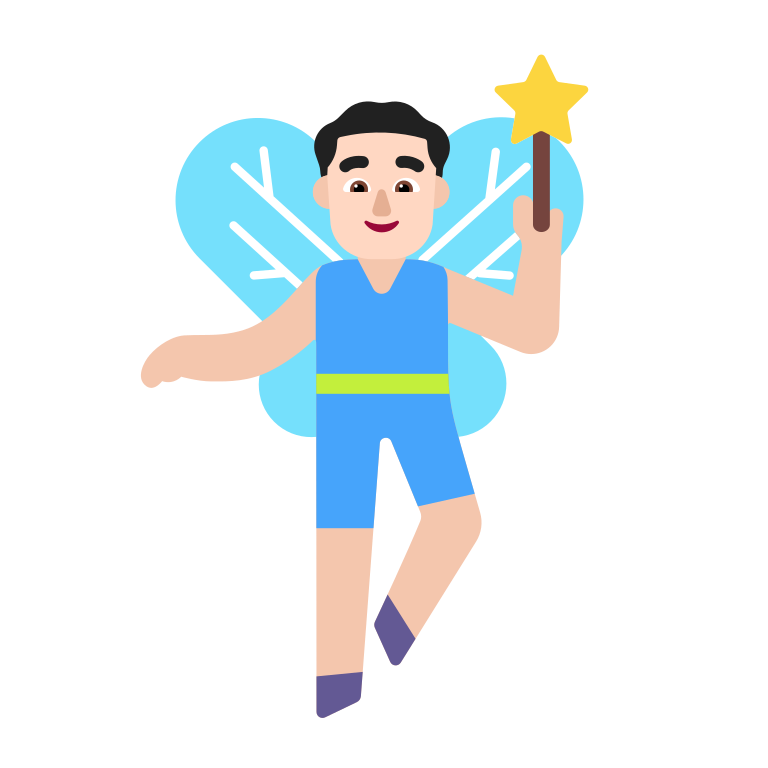
man fairy flat light